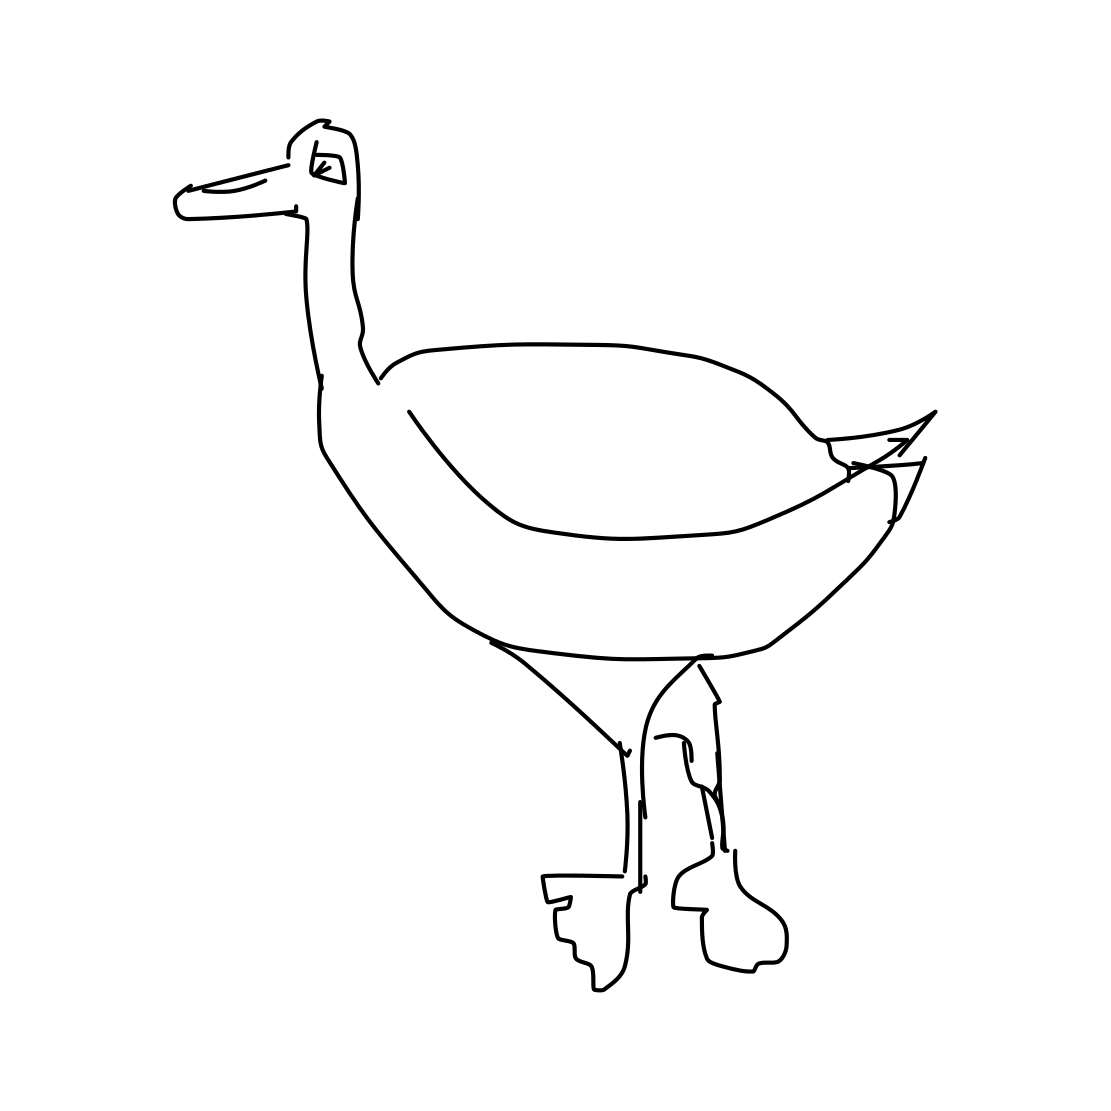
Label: duck